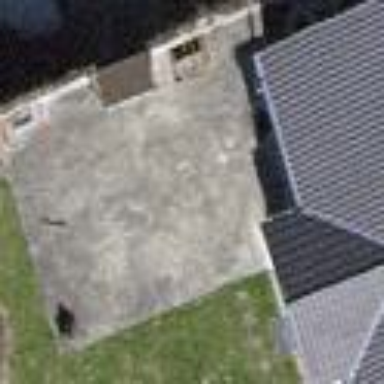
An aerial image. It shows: Garage.